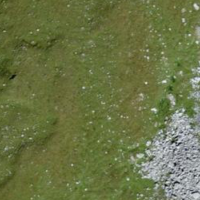
EUNIS habitat code: 25
Species observed at this site:
Pyrrhocorax graculus
Gentiana bavarica